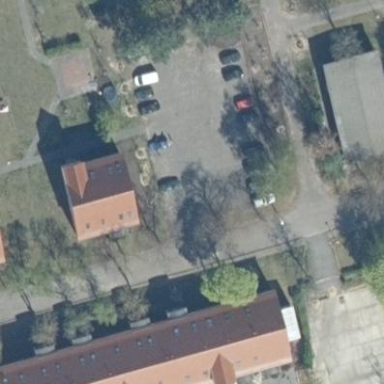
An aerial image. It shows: Parking area with surface.